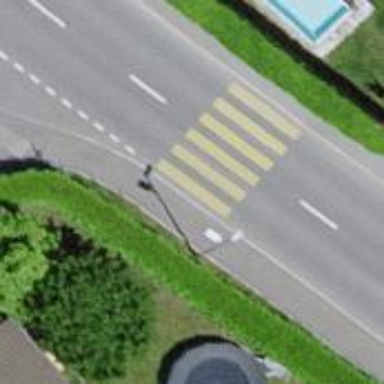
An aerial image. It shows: Zebra crossing on the road.